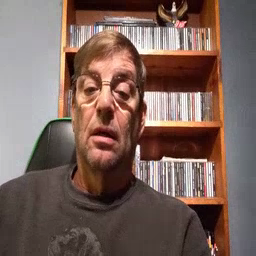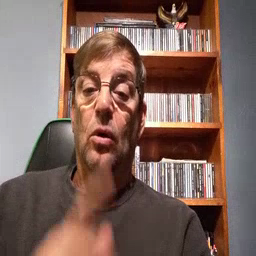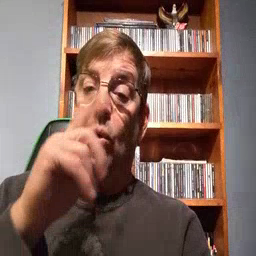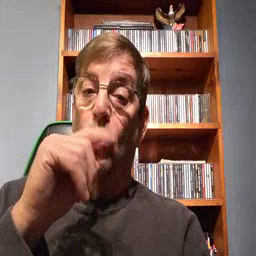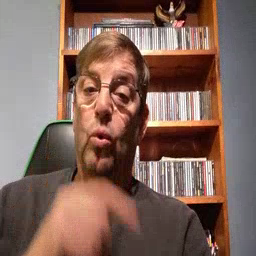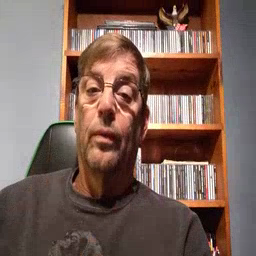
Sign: who